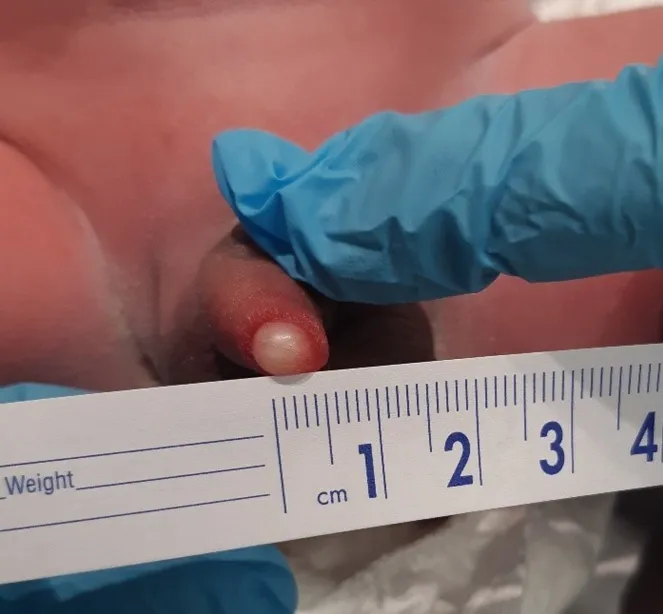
Congenital parameatal cyst measuring 5 mm in diameter.
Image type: medical_photograph (other_medical_photograph)